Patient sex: M
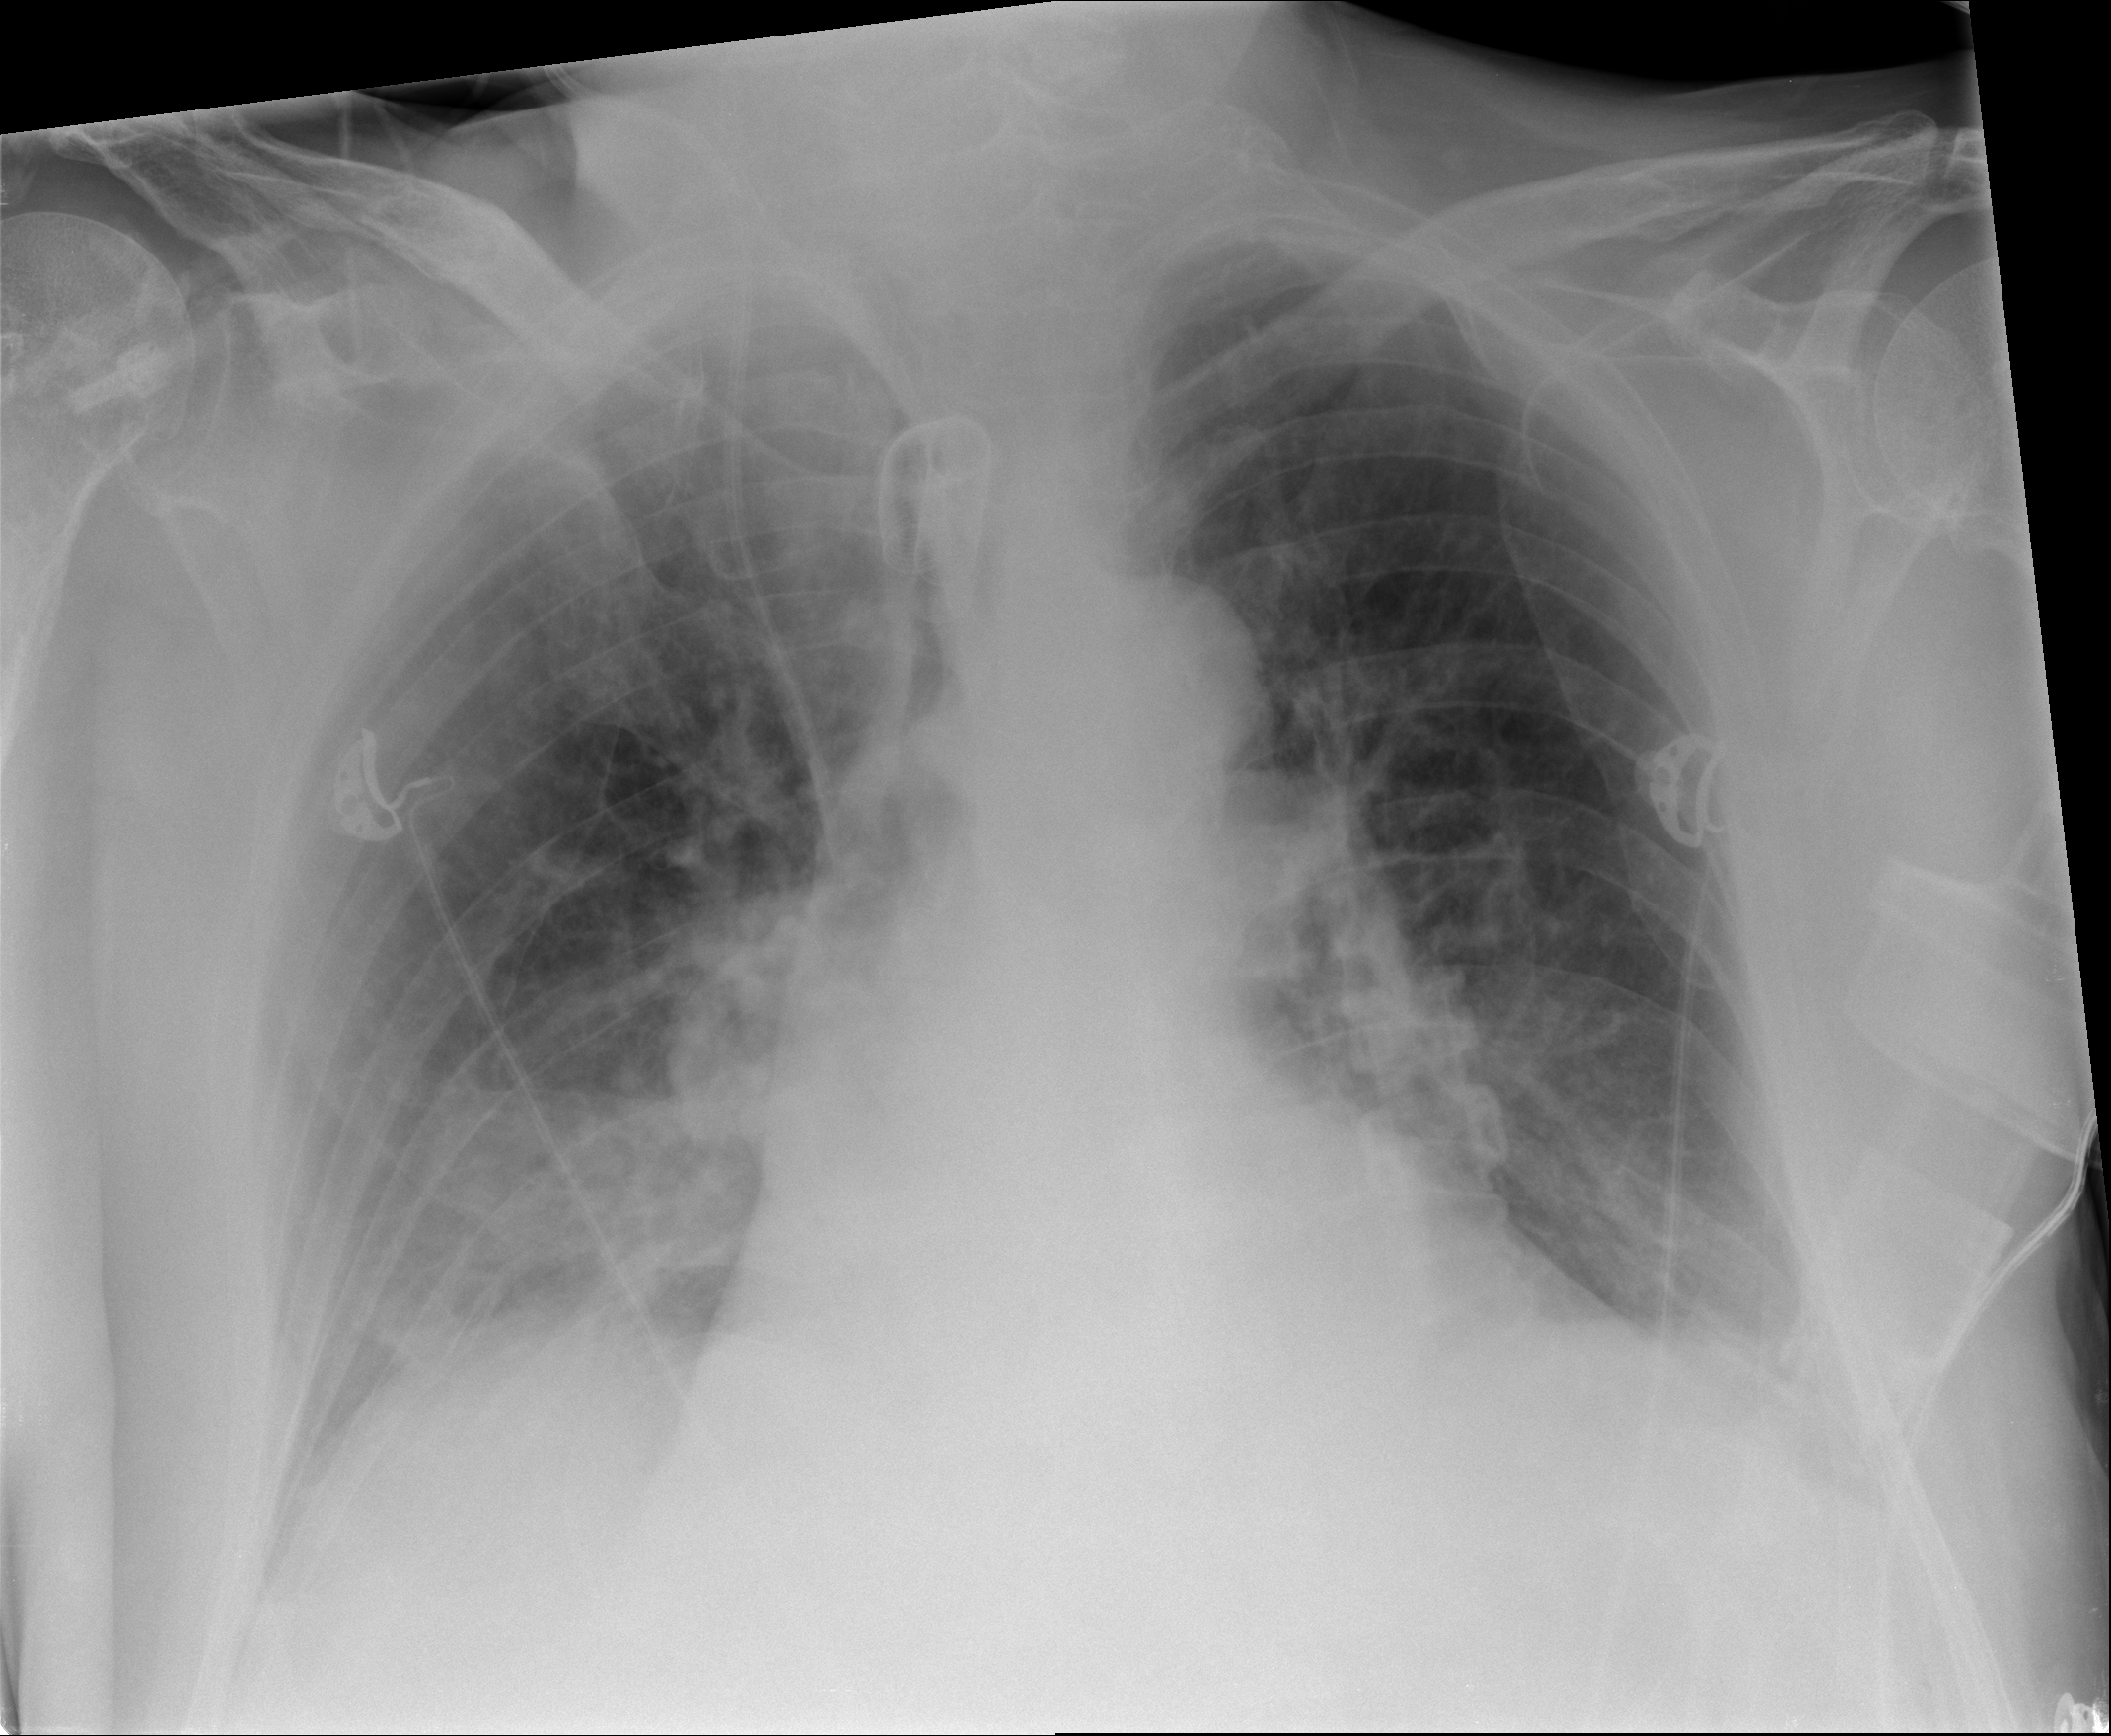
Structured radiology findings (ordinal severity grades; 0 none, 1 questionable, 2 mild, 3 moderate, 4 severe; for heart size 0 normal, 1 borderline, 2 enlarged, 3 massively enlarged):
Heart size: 0
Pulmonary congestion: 2
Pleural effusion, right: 2
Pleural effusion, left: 0
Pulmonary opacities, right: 2
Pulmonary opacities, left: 0
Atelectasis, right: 2
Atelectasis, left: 2